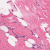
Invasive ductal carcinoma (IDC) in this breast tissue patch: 0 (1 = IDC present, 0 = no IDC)